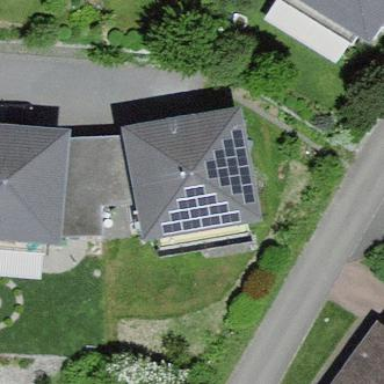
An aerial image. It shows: House with pyramidal roof shape.